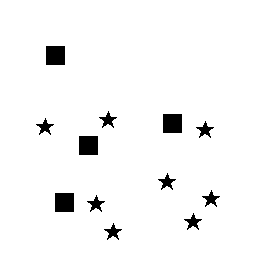
Squares: 4
Triangles: 0
Stars: 8
Total shapes: 12